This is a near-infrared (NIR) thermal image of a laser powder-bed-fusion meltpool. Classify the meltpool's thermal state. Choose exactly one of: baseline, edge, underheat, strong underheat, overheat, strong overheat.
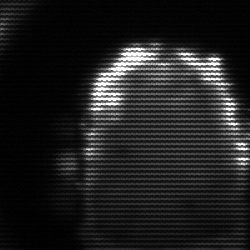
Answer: baseline